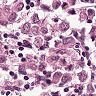
Metastatic tissue present: yes